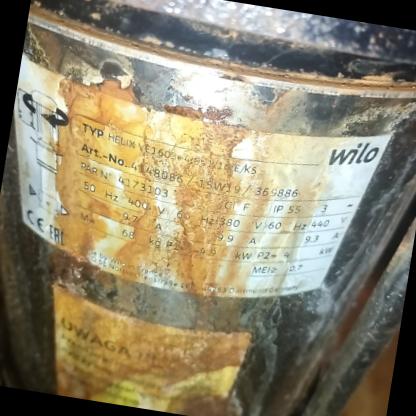
Klasa: tabliczka-znamionowa